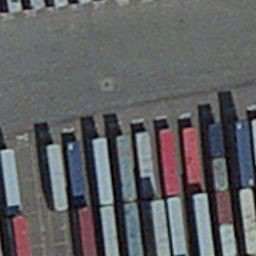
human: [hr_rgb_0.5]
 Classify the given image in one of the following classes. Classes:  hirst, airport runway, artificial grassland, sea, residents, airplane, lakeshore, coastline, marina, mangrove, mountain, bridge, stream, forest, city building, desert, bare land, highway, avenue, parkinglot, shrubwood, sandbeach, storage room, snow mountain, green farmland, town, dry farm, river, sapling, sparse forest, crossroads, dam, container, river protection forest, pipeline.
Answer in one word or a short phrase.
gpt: container